Aerial crown-view tile of a tropical tree (Barro Colorado Island, Panama), acquired 20240716:
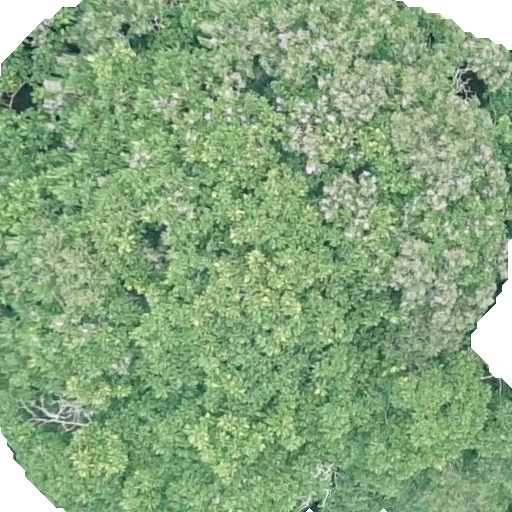
Species: Dipteryx oleifera
GBIF accepted scientific name: Dipteryx oleifera
Crown area: 452.274 m²